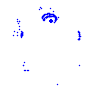
Particle: proton